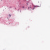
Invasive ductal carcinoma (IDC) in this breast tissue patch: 0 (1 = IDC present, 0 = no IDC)